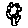
Label: flower